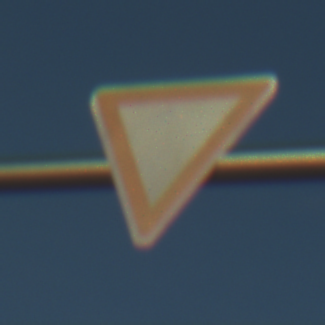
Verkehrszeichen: VorfahrtGewaehren
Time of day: MorningAfternoon
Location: Outdoor (Suburban)
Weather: PartlyCloudy
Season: NotSpecified
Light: Natural